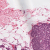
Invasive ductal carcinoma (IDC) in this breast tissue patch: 1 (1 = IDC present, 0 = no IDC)